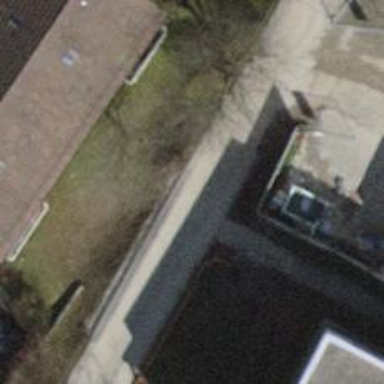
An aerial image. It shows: Alley classified as service road.